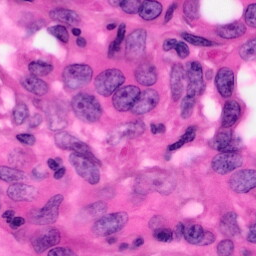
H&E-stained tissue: Pancreatic